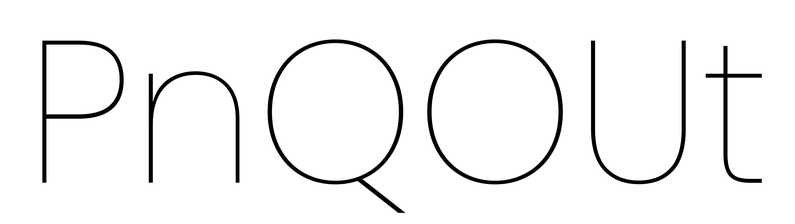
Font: Poppins-Thin